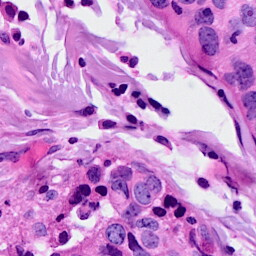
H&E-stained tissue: Breast